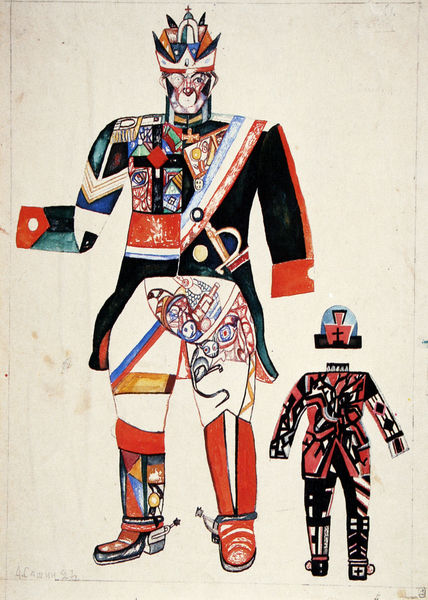
Titel: Kostümentwurf zu "Der Revisor" von Nikolaj Gogol
Künstler: Andrej Saschin
Standort: St. Petersburg
Institution: Russisches Museum
Schlagwörter: blau, mann, weiß, bunt, hut, männer, orange, schwarz, skizze, zeichen, zeichnung, rot, hose, jacke, arme, gesicht, ärmel, signatur, figur, haare, kostüm, kind, krone, schärpe, farbig, abstrakt, modern, formen, grafik, graphik, karikatur, kreuz, schwert, säbel, uniform, soldat, waffe, degen, orden, stiefel, entwurf, männlich, priester, kostüme, sporen, entwürfe, vorlagen, skizzen, russisch, pläne, weißweiss, vorschläge, farbif, schwarz auf weiß, unifor, wqaffe